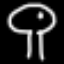
Label: mushroom